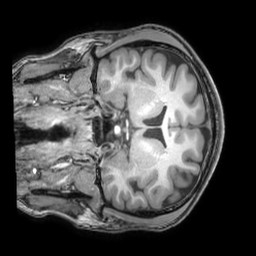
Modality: T1w
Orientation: coronal
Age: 18
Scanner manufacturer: philips
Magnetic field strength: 3 T
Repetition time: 0.007 s
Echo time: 0.003501 s